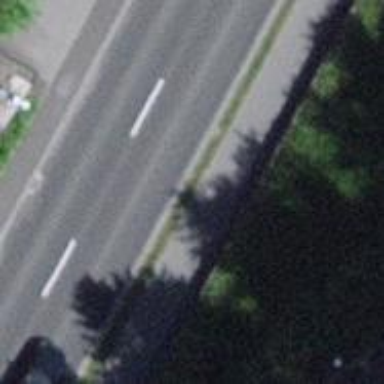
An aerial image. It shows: Primary highway with asphalt surface and sidewalks on both sides also surfaced with asphalt.